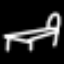
Label: bed